Question: Sorry about the roughness of the image, but each box will be in a div in my website. I want it be responsive so work well on different screen sizes, so i know i will have to use % when defining the width of each div, but is using floats the correct way to go? Is there a easier way to do this than just floating the divs? And I'm not sure if that will work either.

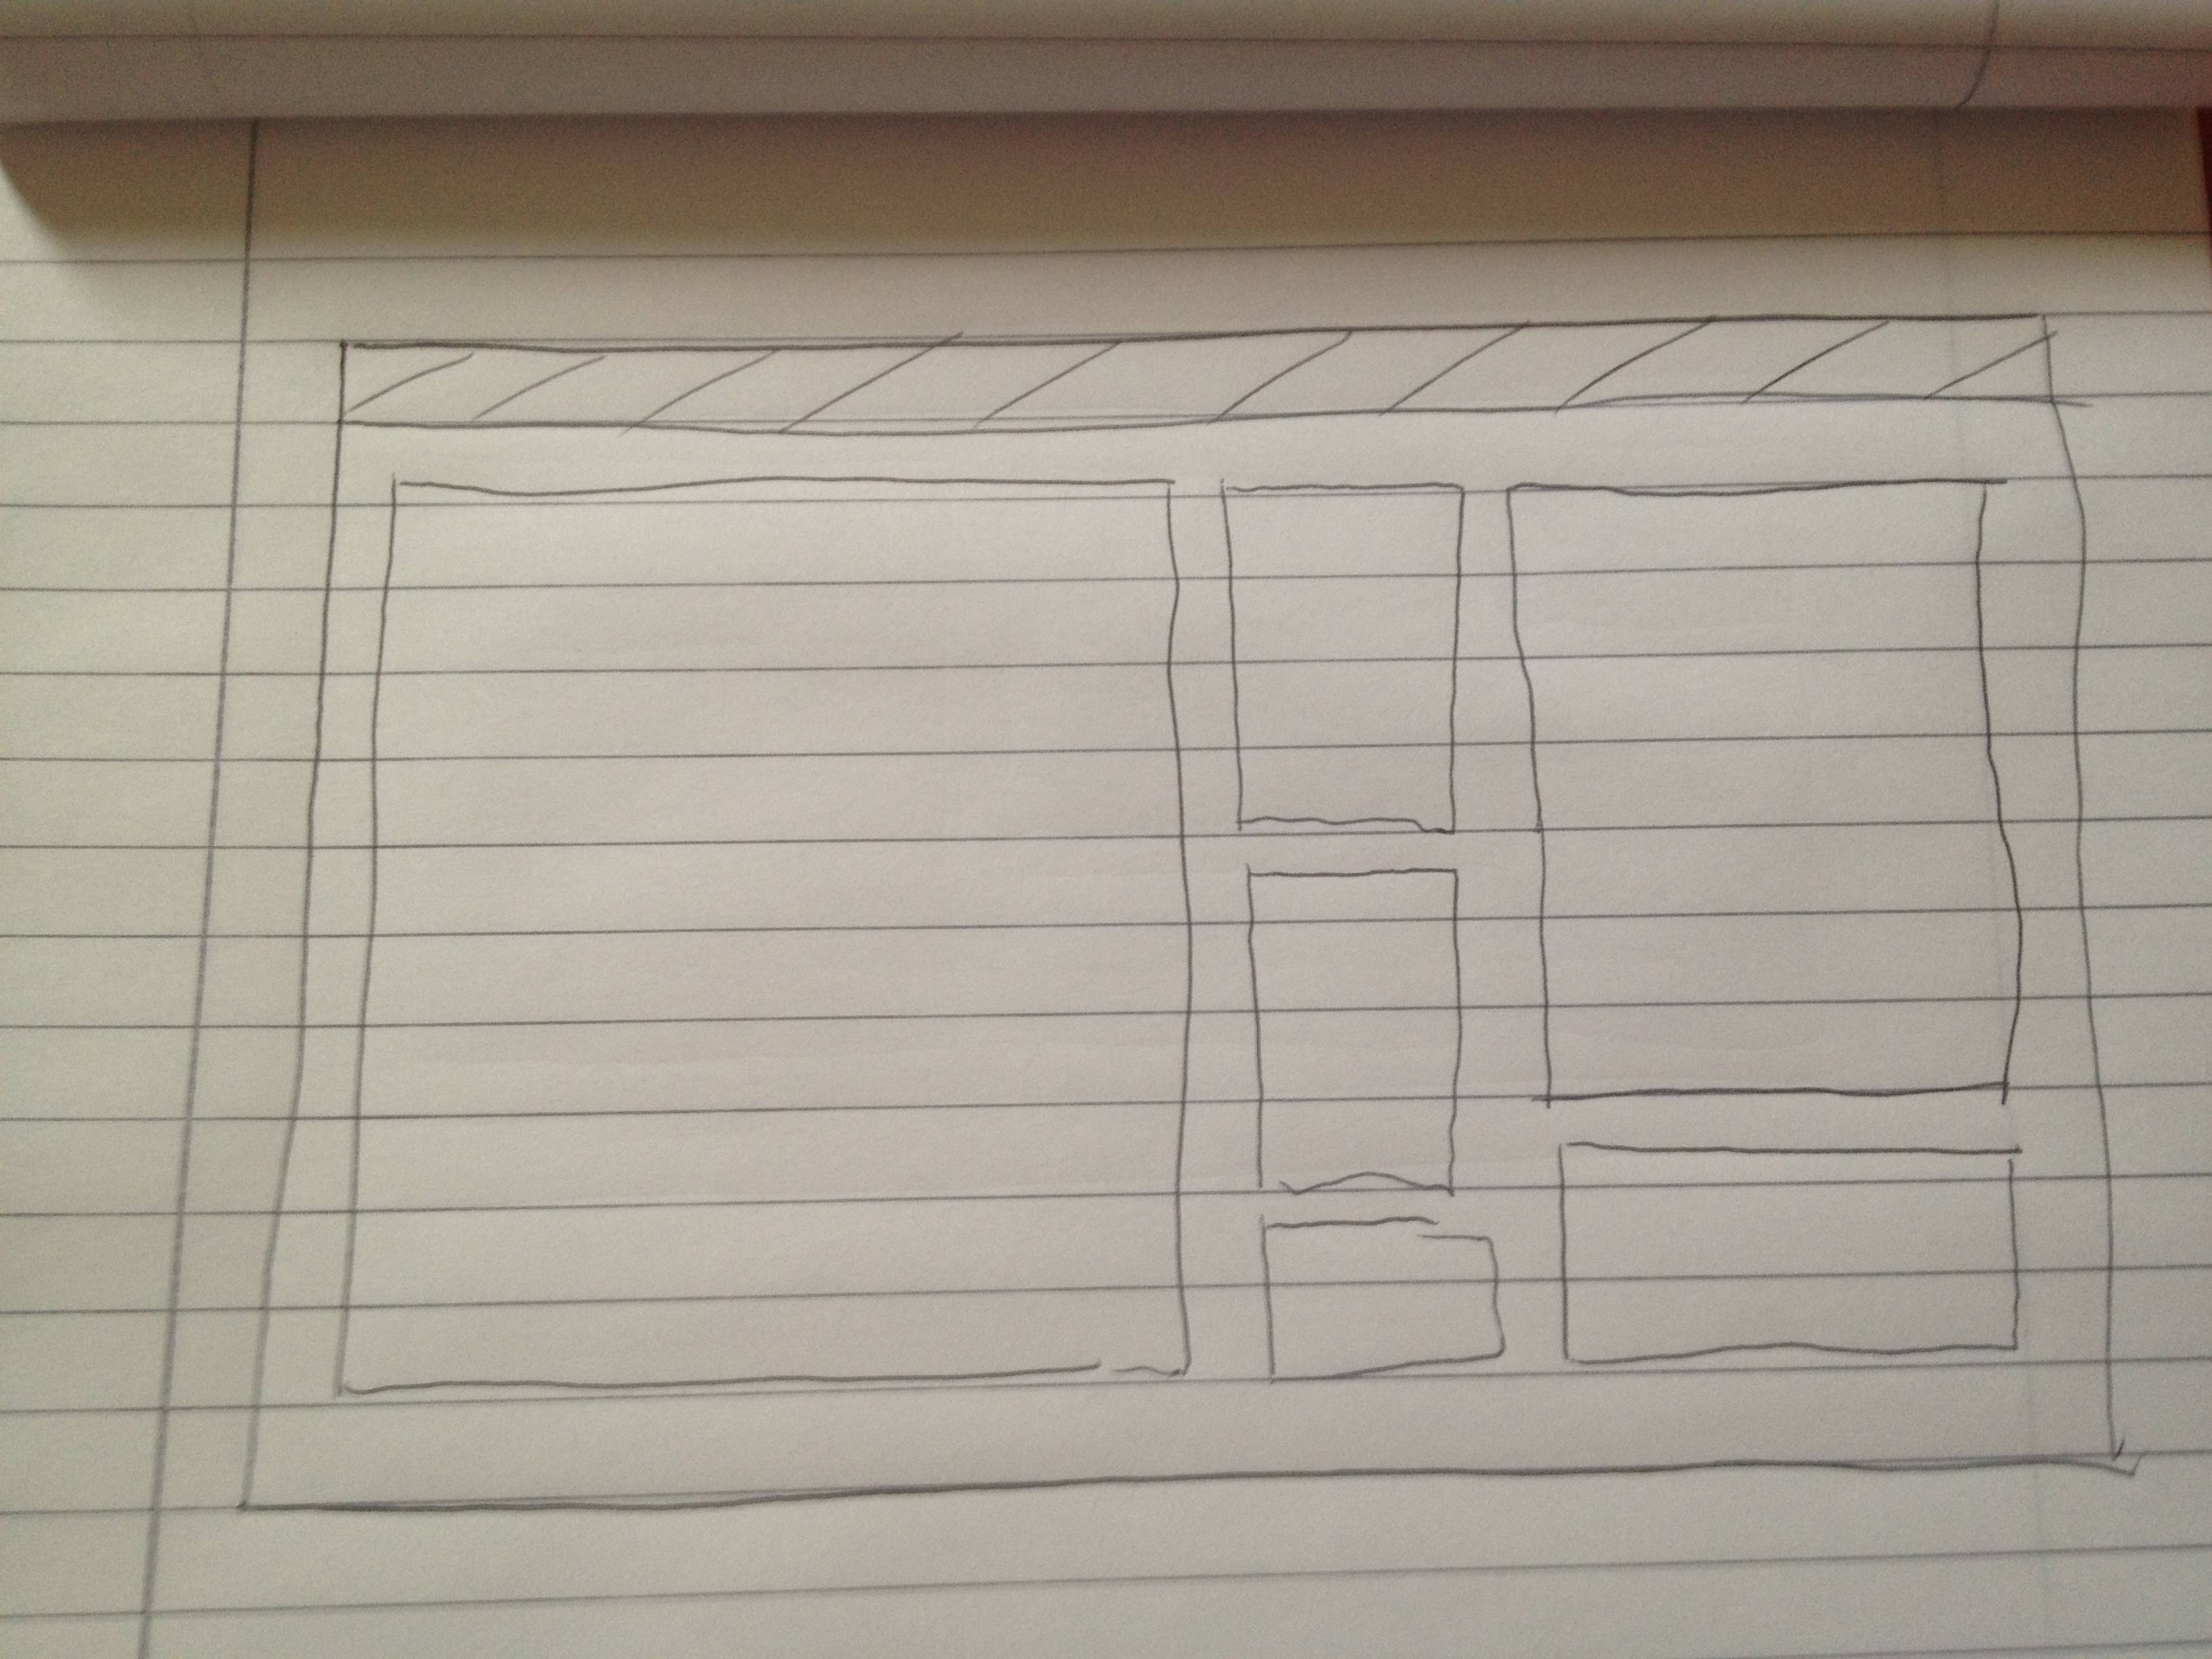
Answer: To do this I would use a few more divs:
Your largest div will float left; then the two outlined in blue (my additions), also floated left. Inside of these blue divs, add your own two or three divs, no floats. This is the simplest way I know to get this layout to work. For the best results, keep all your styles in a stylesheet for improved caching and maintenance effort.